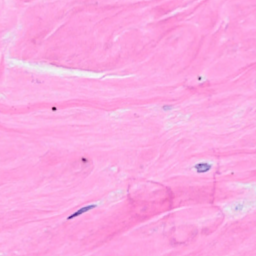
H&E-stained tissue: Breast